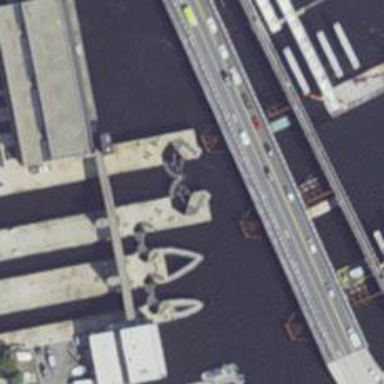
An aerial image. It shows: Bridge supported by pivot pier.